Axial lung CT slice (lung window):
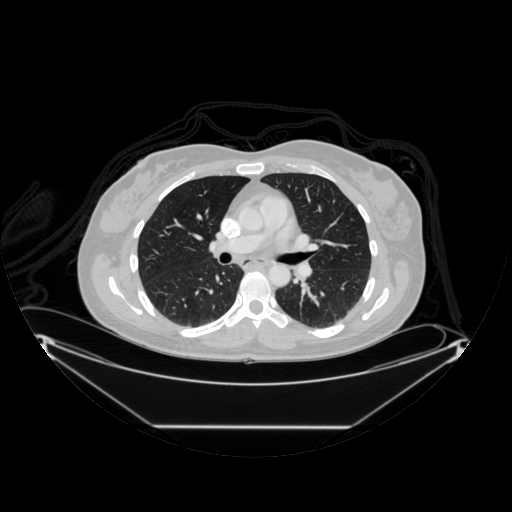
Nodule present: no